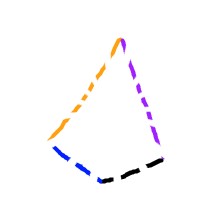
Shape: kite